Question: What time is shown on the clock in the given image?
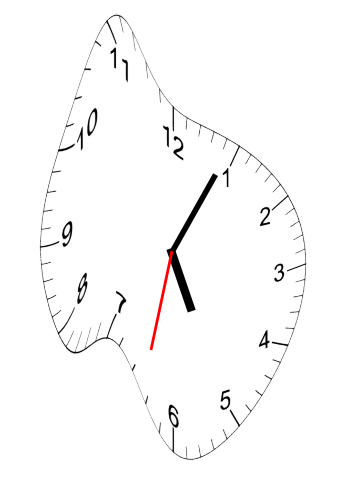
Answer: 05:04:32